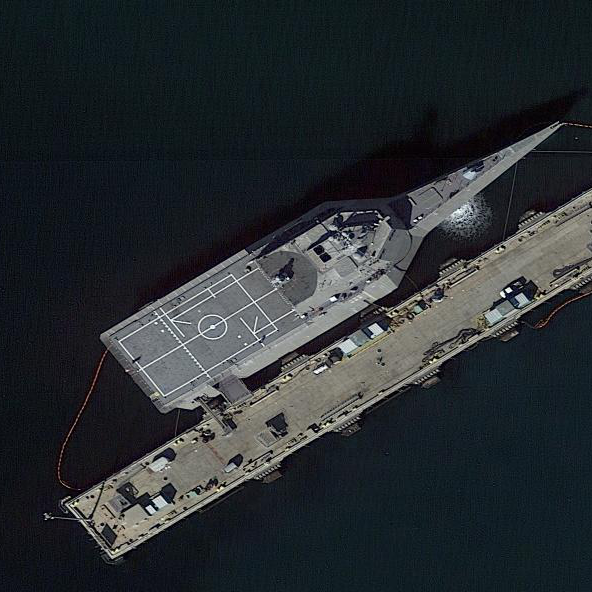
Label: Independence-class_combat_ship